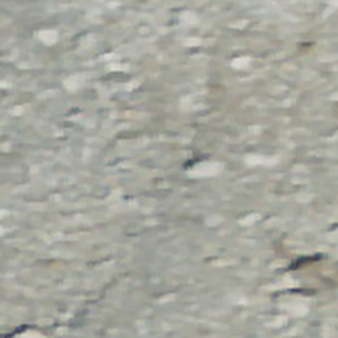
Label: other